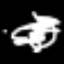
Label: squiggle